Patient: sex M, age 62
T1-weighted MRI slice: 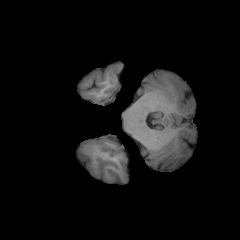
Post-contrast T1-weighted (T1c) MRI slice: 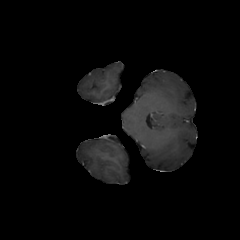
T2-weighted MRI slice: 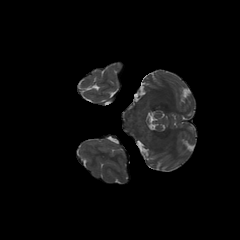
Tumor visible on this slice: no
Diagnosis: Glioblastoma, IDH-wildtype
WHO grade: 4